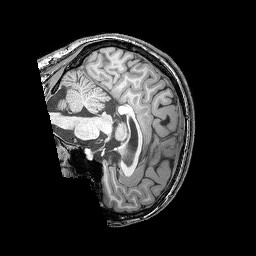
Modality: T1w
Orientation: sagittal
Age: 27
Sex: female
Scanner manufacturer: siemens
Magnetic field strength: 3 T
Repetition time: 2.25 s
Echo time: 0.00411 s